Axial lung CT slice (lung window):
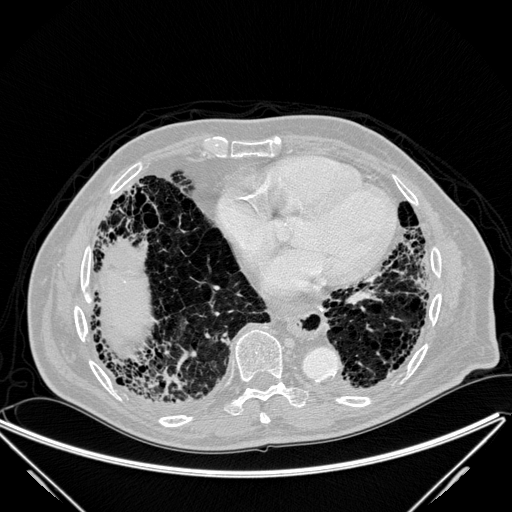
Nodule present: no